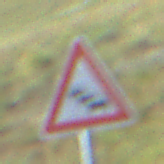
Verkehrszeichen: Stau
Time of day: Night
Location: Outdoor (Nature)
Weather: PartlyCloudy
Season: NotSpecified
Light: Natural